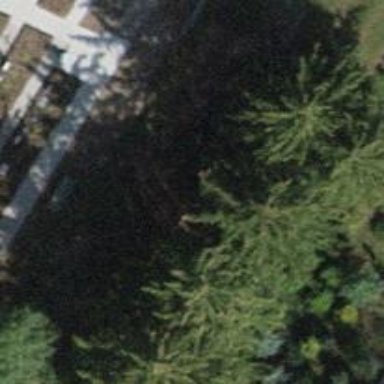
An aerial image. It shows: Needle-leaved tree in natural setting.